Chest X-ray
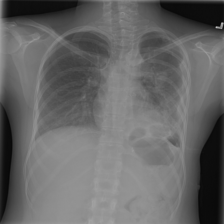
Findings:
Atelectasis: negative
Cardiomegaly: negative
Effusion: negative
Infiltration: negative
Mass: positive
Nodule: negative
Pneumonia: negative
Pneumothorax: positive
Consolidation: negative
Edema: negative
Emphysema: negative
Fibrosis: negative
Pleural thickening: positive
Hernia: negative